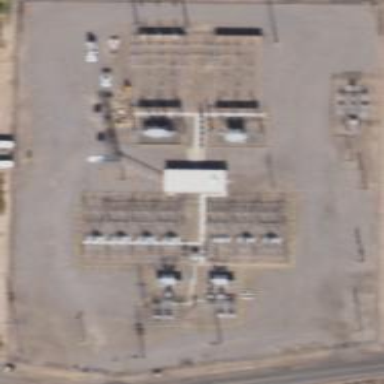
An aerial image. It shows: Outdoor distribution-level power substation enclosed by fence.